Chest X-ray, AP view. Patient: 56 years old, sex M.
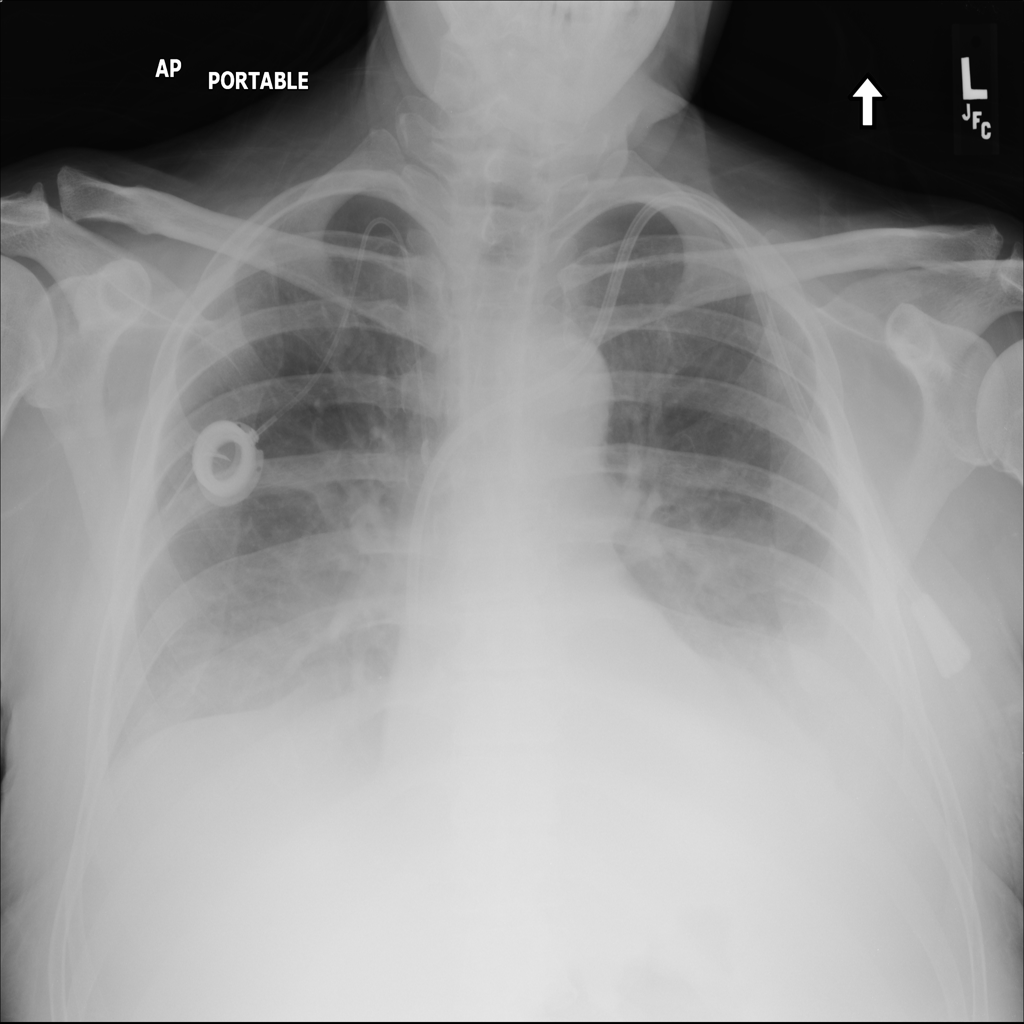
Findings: No Finding